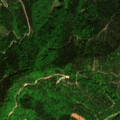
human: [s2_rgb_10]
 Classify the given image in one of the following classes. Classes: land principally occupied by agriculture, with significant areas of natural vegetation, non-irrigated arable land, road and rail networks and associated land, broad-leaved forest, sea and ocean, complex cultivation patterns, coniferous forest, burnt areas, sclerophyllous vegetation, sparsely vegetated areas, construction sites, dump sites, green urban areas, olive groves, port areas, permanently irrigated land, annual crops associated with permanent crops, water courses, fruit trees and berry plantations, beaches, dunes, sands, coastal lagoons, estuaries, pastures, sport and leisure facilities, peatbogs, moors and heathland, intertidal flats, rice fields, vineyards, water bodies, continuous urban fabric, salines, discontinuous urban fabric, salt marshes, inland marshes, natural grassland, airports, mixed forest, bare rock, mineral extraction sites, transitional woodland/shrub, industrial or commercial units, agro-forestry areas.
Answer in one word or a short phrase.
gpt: broad-leaved forest, coniferous forest, mixed forest